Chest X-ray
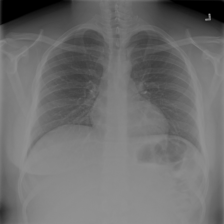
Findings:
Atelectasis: negative
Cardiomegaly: negative
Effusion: negative
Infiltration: negative
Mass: negative
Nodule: negative
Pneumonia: negative
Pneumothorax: negative
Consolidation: negative
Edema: negative
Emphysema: negative
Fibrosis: negative
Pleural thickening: negative
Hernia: negative